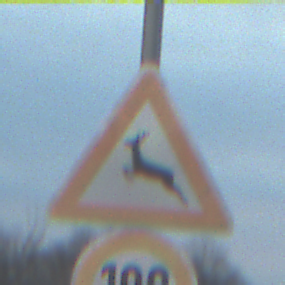
Verkehrszeichen: WildwechselRechts
Zusatzzeichen unten: Geschwindigkeit100
Umgebung: Outdoor, RoadRail
Tageszeit: SunriseSunset
Wetter: PartlyCloudy
Licht: Natural
Jahreszeit: NotSpecified
Kontrast: LowContrast